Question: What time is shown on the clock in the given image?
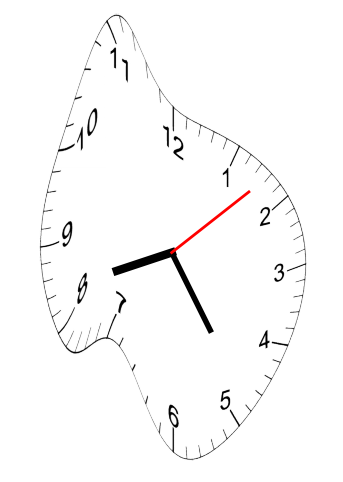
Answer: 08:24:08